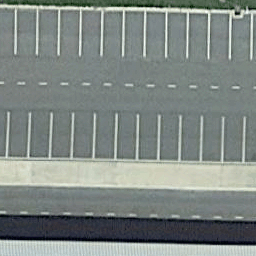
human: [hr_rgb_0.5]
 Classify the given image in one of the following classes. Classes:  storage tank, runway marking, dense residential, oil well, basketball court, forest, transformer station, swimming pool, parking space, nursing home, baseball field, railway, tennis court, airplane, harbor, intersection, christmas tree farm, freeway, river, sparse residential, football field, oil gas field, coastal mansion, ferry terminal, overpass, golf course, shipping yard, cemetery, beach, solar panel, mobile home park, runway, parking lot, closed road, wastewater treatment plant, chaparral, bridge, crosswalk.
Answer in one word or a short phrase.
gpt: parking space